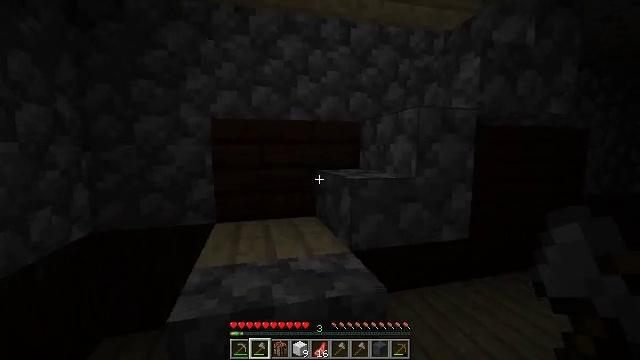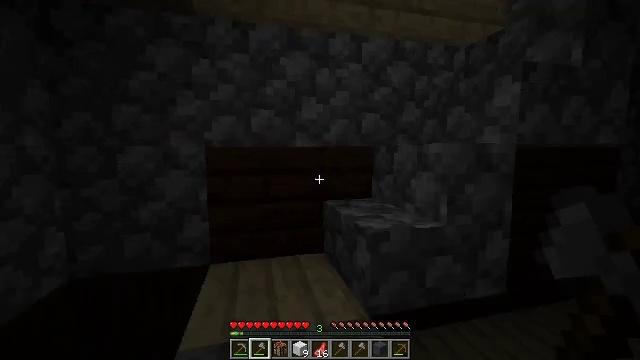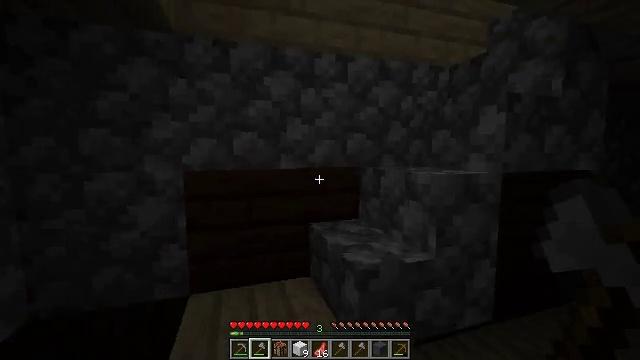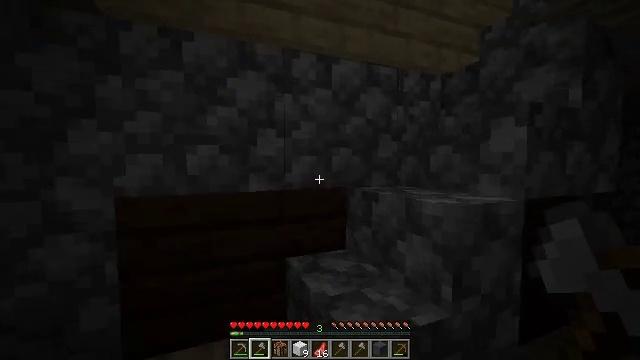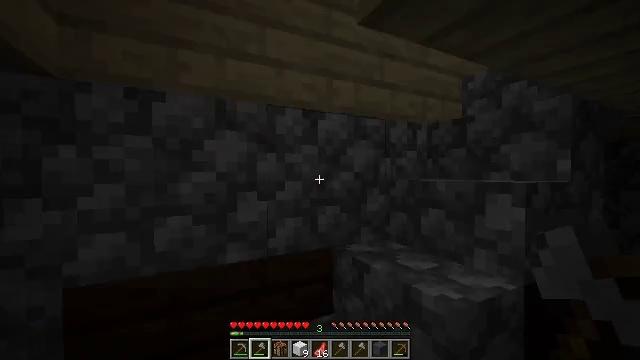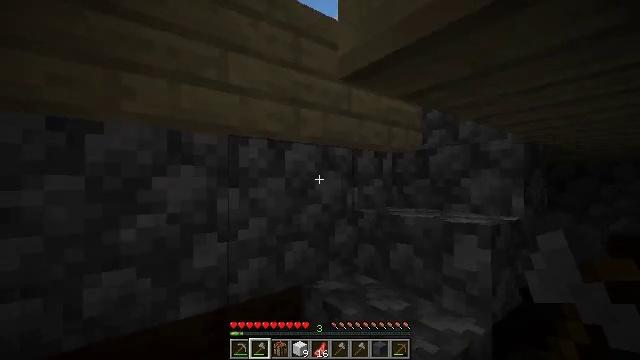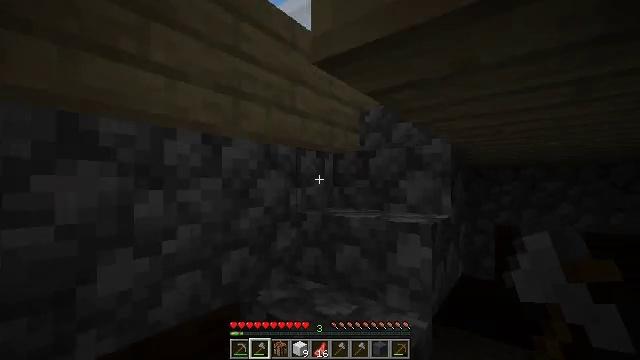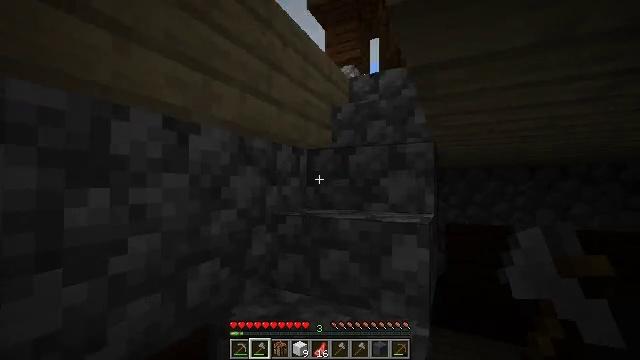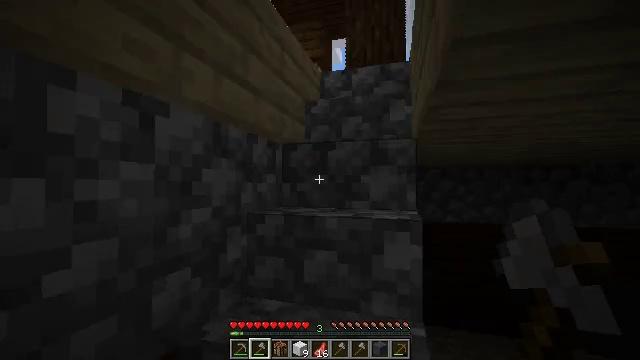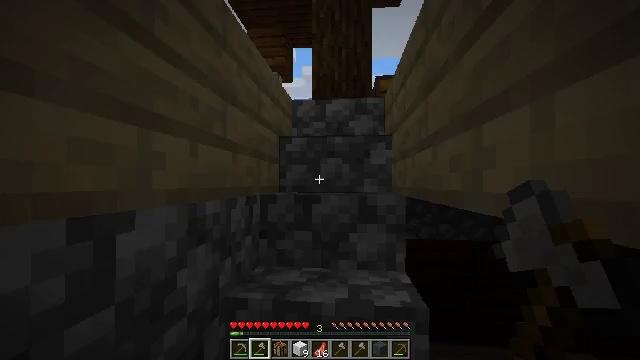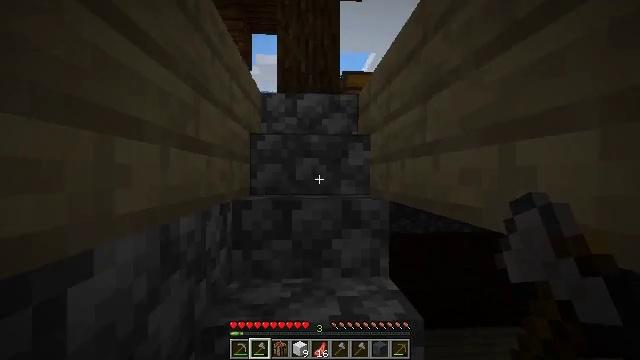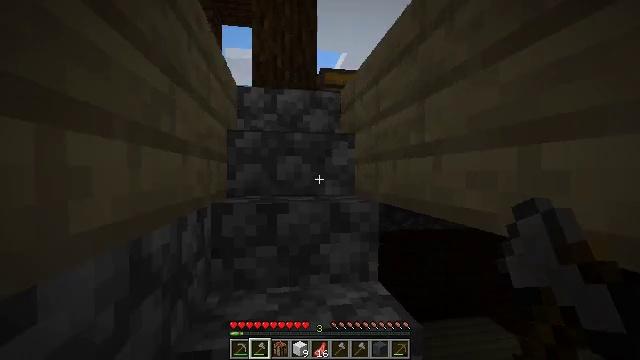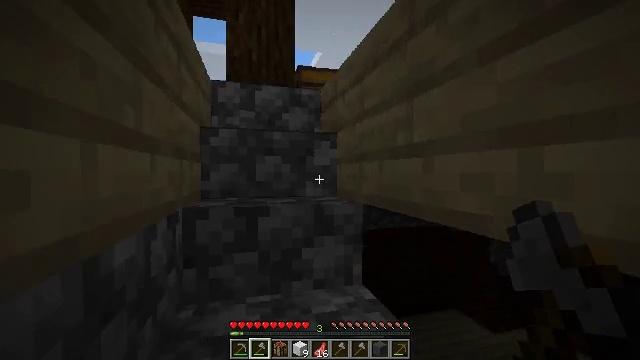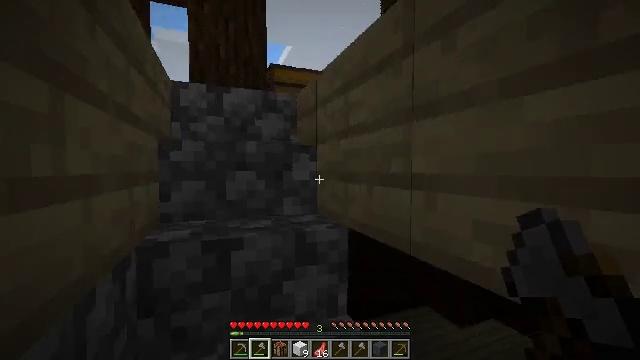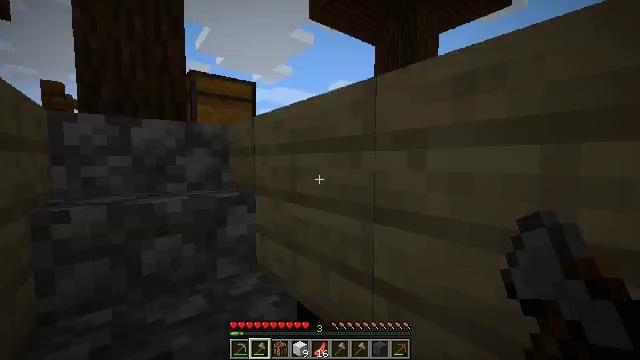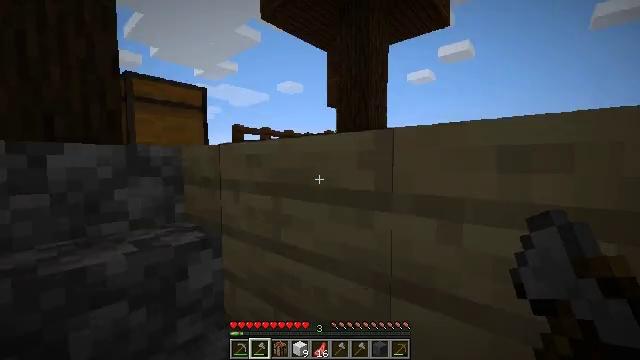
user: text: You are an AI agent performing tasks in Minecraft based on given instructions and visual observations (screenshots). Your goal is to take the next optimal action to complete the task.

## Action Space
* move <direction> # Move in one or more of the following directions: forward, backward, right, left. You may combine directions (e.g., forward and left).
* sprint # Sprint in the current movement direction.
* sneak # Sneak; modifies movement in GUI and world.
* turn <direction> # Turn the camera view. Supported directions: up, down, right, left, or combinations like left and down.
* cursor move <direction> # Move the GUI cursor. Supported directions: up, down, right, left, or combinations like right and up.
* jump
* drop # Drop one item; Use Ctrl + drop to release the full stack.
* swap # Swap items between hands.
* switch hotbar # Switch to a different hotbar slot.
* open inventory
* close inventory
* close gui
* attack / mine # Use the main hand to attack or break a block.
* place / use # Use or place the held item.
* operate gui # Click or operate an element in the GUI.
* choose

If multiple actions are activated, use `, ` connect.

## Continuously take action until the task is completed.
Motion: motion action
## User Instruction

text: Break the dark oak fence to pick it up.
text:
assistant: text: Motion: move forward
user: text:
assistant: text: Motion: move forward, turn right
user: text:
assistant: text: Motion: move forward, turn right and up
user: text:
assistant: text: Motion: move forward and move left, turn right and up
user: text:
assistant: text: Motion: move forward and move left, turn right and up
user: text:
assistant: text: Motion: move forward and move left, turn right
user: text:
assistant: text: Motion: move forward and move left, turn right
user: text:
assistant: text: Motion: move forward and move left, turn right
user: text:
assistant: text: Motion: move forward and move left, turn right
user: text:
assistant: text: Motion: move forward and move left, turn right and down
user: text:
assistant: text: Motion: move forward and move left, turn right
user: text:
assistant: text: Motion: move forward and move left, turn right
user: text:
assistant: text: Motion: move forward and move left, turn right
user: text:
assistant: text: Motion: move forward and move left, turn right and down
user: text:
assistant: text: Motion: move forward and move left, turn right
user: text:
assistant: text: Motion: move forward and move left, turn right
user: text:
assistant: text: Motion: move forward and move left
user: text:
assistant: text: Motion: move left, turn right
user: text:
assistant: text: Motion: move left, turn right and down
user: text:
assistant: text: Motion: move left, turn right
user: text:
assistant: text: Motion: move left, turn right
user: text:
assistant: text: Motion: turn right
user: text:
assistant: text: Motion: no_op
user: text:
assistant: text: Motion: no_op
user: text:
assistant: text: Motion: no_op
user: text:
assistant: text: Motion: turn right
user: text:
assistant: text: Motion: no_op
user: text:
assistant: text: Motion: no_op
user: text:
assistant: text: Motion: move forward, turn left and down
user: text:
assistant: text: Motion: move forward, turn left and down